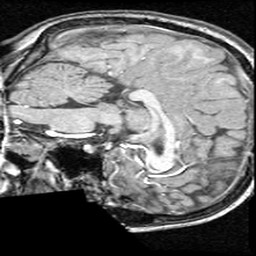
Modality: T1w
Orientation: sagittal
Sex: female
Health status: ill
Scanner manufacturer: ge
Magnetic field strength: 1.5 T
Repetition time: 21 s
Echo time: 0.008 s